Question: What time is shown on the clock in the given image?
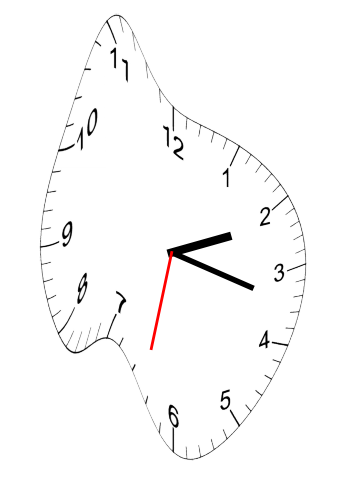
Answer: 02:17:32